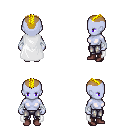
a pixel art fantasy rpg character, female body template, dark elf, purple skin, white cape, metal pants, blonde short mohawk hairstyle, white cloth bandages, maroon shoes, four views (front, back, left, right), 2x2 character sprite sheet, small pixel art, hard edges, no anti-aliasing